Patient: sex F, age 71
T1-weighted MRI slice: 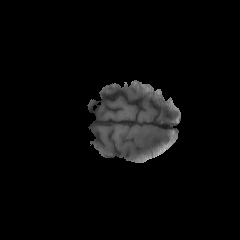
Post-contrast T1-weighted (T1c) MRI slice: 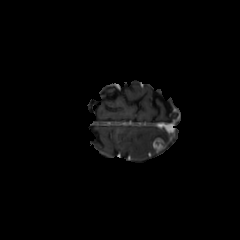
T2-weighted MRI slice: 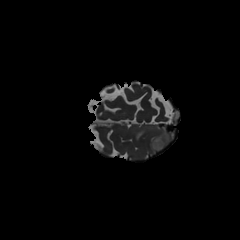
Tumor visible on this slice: yes
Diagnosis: Glioblastoma, IDH-wildtype
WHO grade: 4